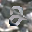
Label: 2